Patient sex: F
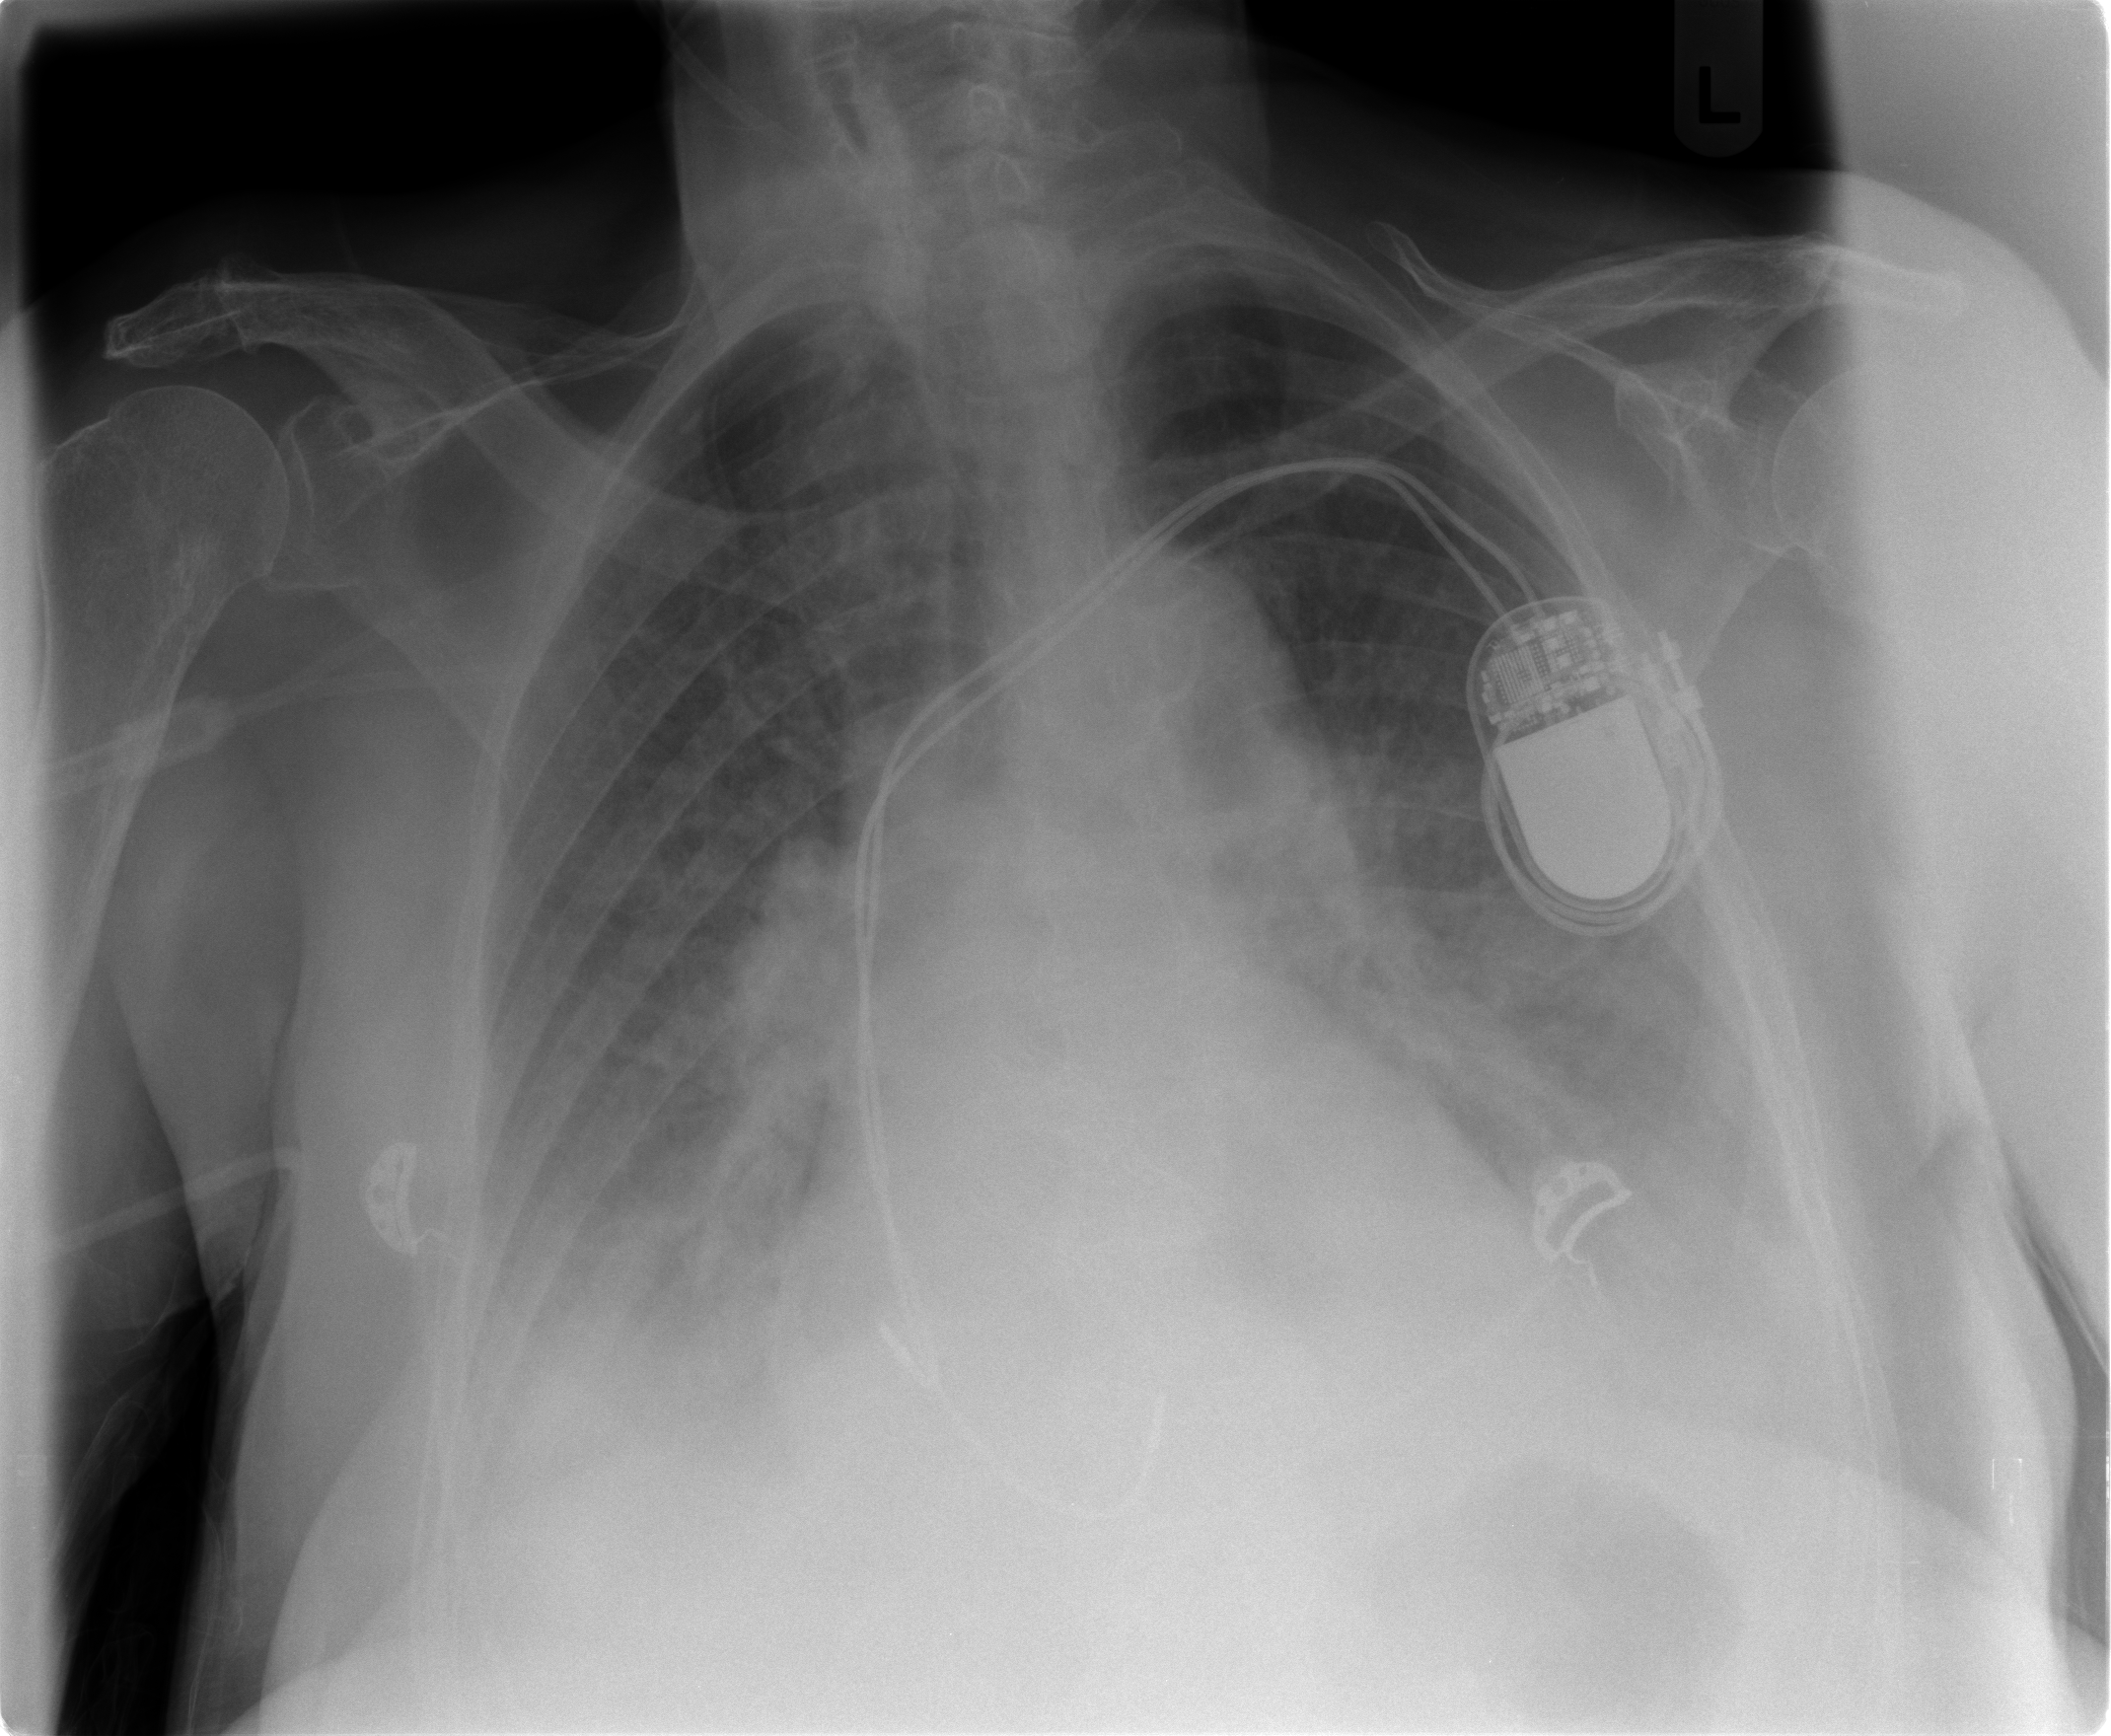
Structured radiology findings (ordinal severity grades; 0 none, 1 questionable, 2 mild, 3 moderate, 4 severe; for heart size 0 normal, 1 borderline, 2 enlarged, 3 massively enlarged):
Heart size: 0
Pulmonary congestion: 3
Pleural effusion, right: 2
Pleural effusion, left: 2
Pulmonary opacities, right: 2
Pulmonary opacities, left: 2
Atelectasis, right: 2
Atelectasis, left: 2